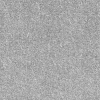
Atmospheric dust classification: dusty